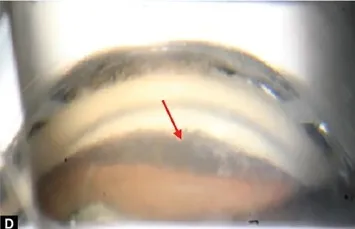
Image taken after pharmacological dilatation; Gonioscopy :. Positioning of the IOL in the sulcus (arrow).
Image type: medical_photograph (other_medical_photograph)